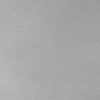
Atmospheric dust classification: dusty